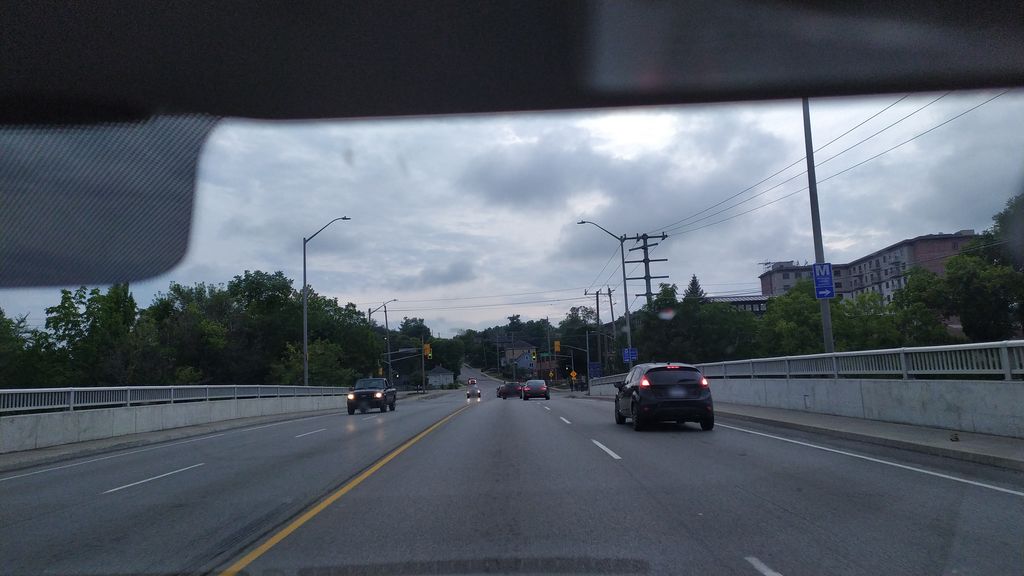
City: kitchener-waterloo